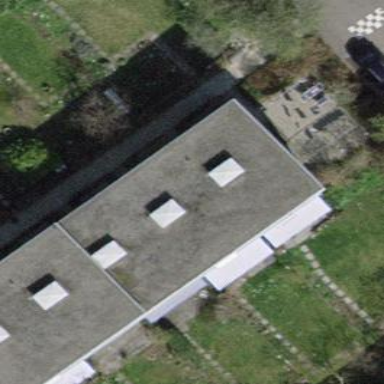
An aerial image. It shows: Flat-roofed terrace building.